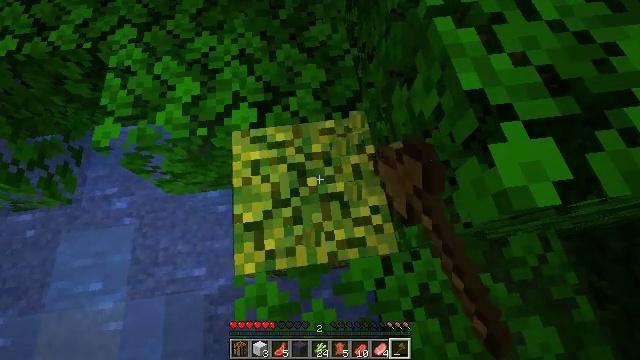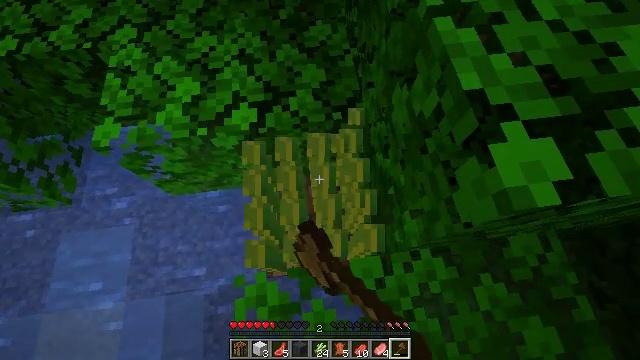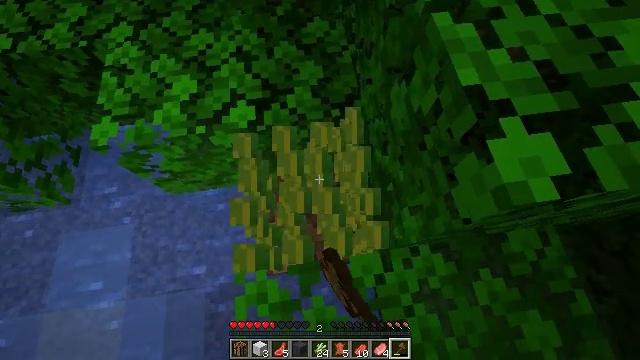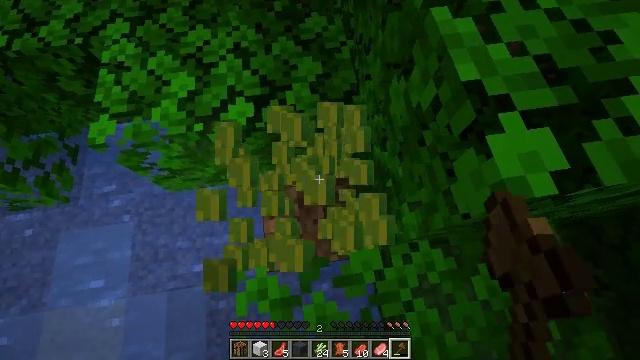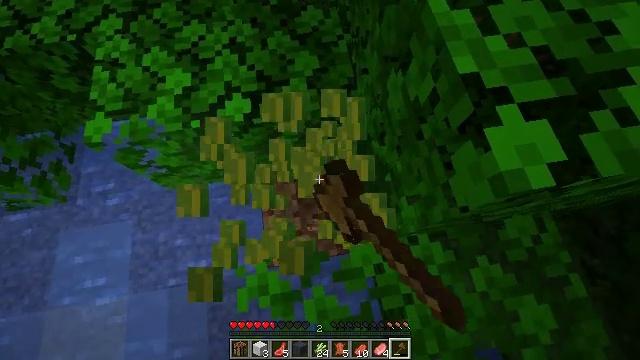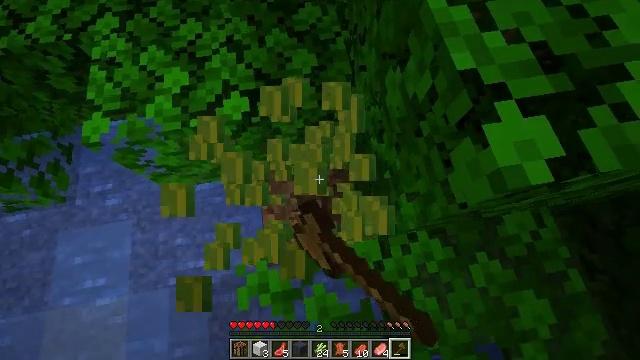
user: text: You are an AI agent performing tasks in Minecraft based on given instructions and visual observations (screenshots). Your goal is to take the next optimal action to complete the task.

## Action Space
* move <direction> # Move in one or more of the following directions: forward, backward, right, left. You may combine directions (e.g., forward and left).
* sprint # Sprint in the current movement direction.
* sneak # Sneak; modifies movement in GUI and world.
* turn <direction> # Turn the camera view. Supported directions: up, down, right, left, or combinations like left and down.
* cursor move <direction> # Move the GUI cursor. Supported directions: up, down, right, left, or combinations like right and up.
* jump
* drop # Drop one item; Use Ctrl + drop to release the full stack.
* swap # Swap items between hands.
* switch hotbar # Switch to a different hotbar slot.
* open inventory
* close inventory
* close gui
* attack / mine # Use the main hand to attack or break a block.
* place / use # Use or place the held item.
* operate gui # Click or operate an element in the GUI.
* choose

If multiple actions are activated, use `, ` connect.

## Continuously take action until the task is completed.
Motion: motion action
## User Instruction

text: Attack the melon to collect it.
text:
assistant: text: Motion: attack / mine
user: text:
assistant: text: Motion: attack / mine
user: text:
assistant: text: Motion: attack / mine
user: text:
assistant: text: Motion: turn down, attack / mine
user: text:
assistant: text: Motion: attack / mine
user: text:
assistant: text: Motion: attack / mine